Question: I'm new to Angular and experimenting a bit. I have a REST API running locally (Express app) and I have Angular code in the public folder that consumes the REST API. All code for server and client are running from one codebase and everything works fine, I can add, update, delete items in a Mongo db that is running locally (code is <URL>
The idea is however to run the server API on Heroku and to split off the Angular code so that I have all HTML and JS file in a complete separate folder, not being part of any Express app. The server part is working good as I'm using Postman to add, update and delete items. When using the Angular UI, it seems the Angular code is not executed (cfr Screenshot)

The code for this is <URL>.
Any thoughts on why running this HTML code does not seem to work? Enabling or disabling CORS in the Chrome browser does not help.
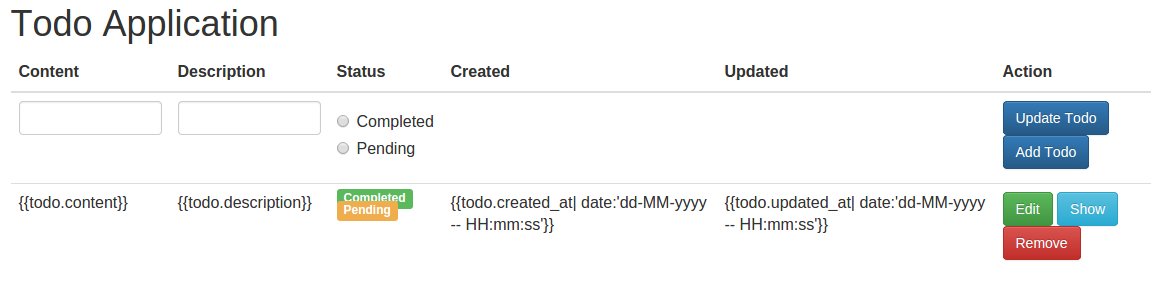
Answer: It looks like there is a special character at the bottom of your .
'''
controllers/controller.js:
$scope.updateTodo = function() {
console.log("Completed" + $scope.todo.completed);
$http.put(url + $scope.todo._id, $scope.todo).success(function(response) {
console.log("new updated: " + response.updated_at);
refresh();
})
};
}]); <------- See invalid characters
'''
I pulled the code locally from your GitHub repository, removed the special character, and it ran as expected. Hope this helps!